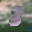
Label: 8